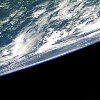
Label: cloud